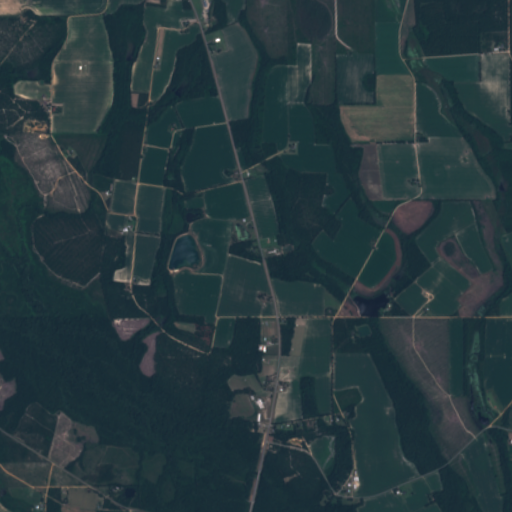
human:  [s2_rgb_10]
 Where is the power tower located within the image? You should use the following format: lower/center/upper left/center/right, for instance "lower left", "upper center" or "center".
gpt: The power tower is located in the upper right of the image.
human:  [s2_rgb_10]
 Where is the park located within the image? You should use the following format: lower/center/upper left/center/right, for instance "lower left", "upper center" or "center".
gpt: There is no park in the image.